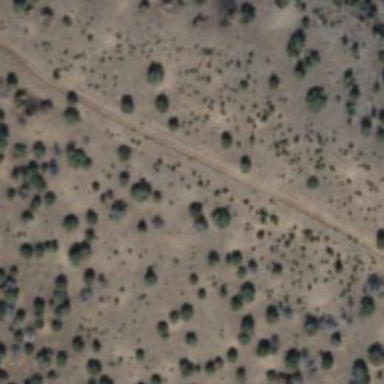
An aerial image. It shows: Patch of scrub vegetation.